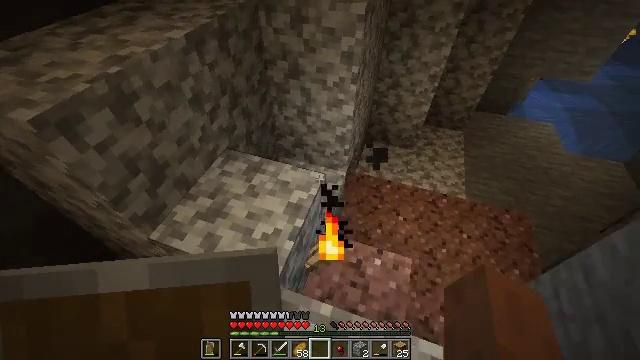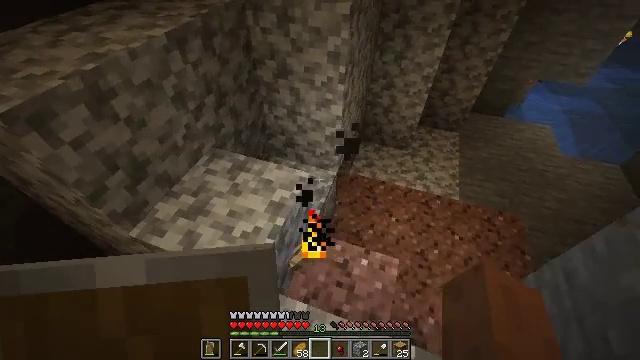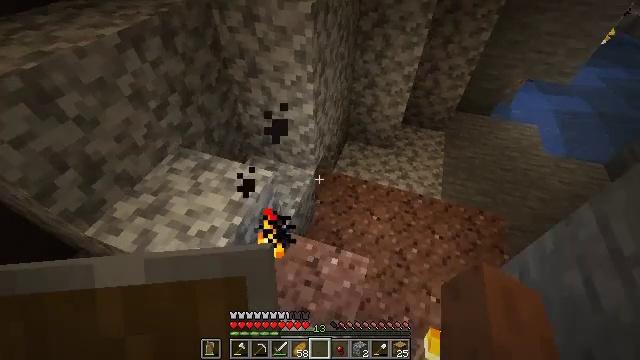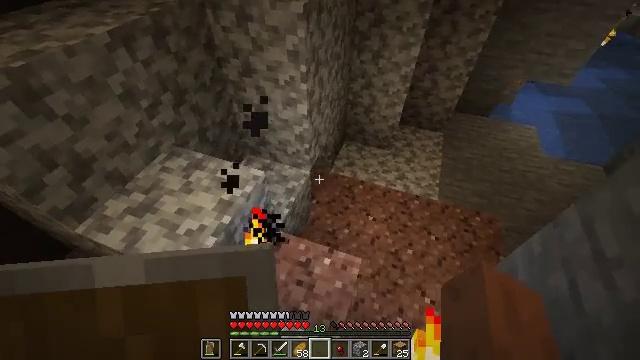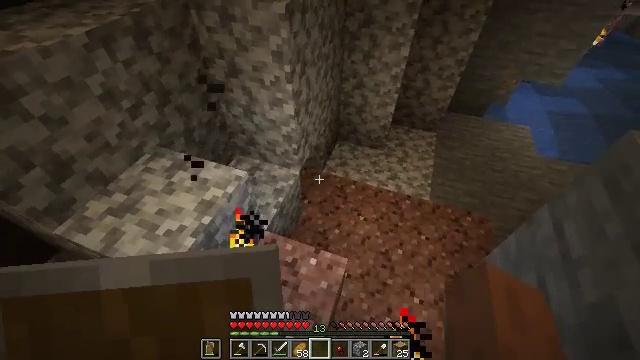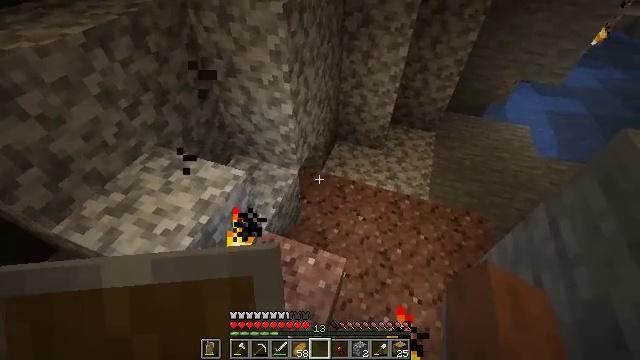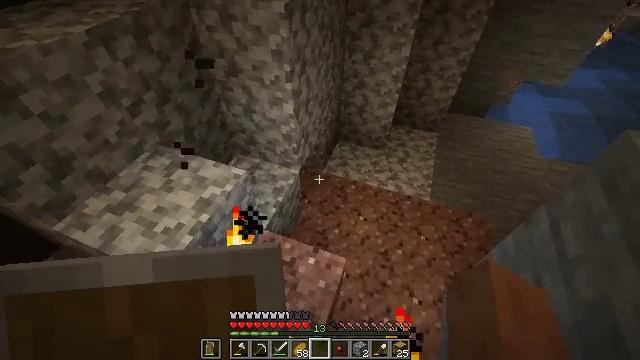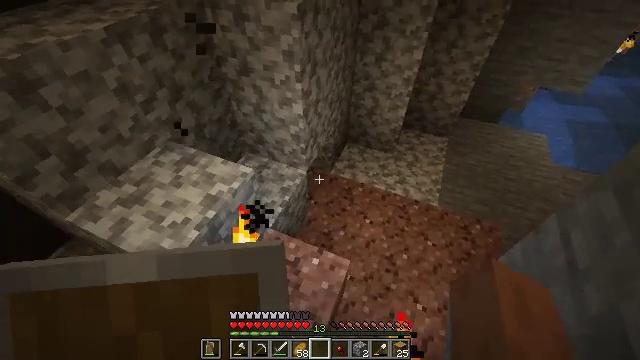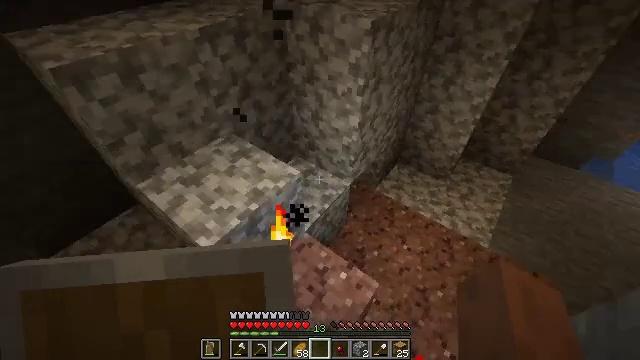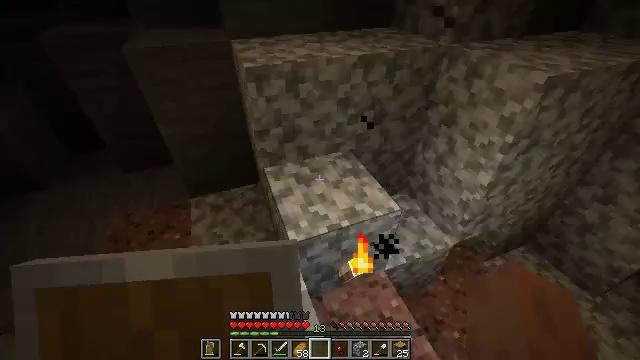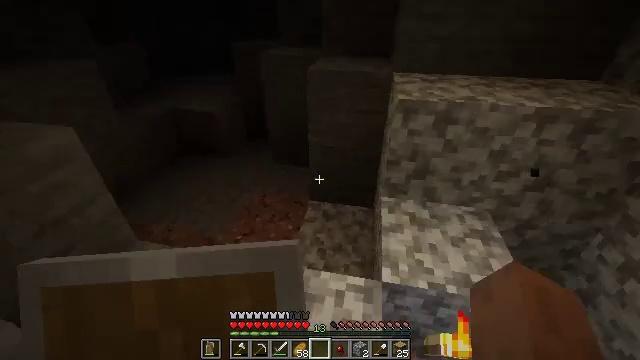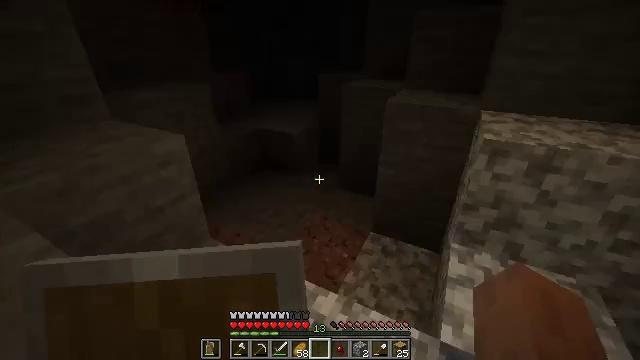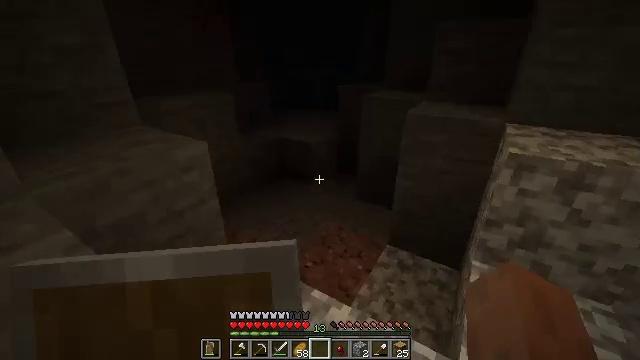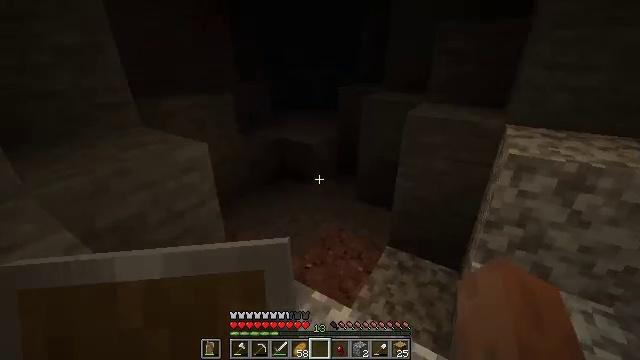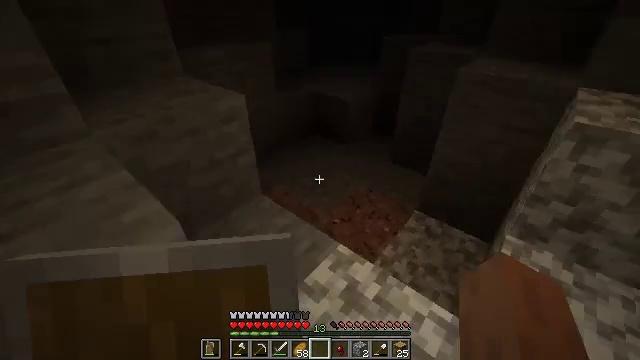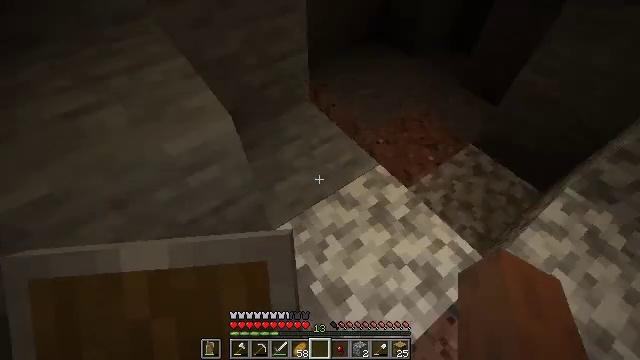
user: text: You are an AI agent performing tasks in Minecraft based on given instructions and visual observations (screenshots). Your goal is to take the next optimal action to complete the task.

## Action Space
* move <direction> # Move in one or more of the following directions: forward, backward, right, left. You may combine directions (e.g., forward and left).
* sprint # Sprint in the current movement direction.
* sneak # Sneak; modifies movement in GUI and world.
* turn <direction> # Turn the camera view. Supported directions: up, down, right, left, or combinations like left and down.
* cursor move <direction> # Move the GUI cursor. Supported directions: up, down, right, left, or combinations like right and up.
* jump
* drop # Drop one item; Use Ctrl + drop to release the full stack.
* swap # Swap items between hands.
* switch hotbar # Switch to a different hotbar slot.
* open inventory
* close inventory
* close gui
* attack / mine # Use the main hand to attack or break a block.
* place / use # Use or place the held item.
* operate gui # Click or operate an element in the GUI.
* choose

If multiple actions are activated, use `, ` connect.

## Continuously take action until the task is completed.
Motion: motion action
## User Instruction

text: Gather the wall torch from the wall.
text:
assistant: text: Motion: move right
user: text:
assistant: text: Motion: move right
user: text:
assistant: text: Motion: no_op
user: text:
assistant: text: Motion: no_op
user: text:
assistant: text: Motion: no_op
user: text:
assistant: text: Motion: no_op
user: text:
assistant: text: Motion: turn left
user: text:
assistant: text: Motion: turn left and up
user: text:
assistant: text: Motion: turn left and up
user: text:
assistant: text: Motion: turn left and up
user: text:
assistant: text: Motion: turn left and up
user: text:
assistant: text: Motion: turn left and up
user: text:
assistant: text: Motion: no_op
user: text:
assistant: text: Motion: turn left and down
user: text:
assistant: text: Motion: turn left and down
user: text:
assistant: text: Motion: turn left and down
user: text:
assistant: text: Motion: turn left and down
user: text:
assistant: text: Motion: move back
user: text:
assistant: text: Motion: move back
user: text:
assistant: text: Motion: move back, turn left
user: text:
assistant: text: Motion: move back, turn left and up
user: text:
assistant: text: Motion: move back, turn left and up
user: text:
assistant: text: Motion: turn left and up
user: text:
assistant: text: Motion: turn left and up
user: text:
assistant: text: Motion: turn left and up
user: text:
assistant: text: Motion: turn left and up
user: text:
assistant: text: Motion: attack / mine
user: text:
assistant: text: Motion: attack / mine
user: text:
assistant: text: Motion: turn up, attack / mine
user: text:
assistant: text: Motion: turn right and up